The image shows the envelope spectrum of a rolling-element bearing's vibration signal, with the characteristic fault frequencies (BPFO outer race, BPFI inner race, BSF ball, FTF cage) marked as reference lines. Diagnose the bearing from this image, choosing from: normal, inner_race, outer_race, ball.
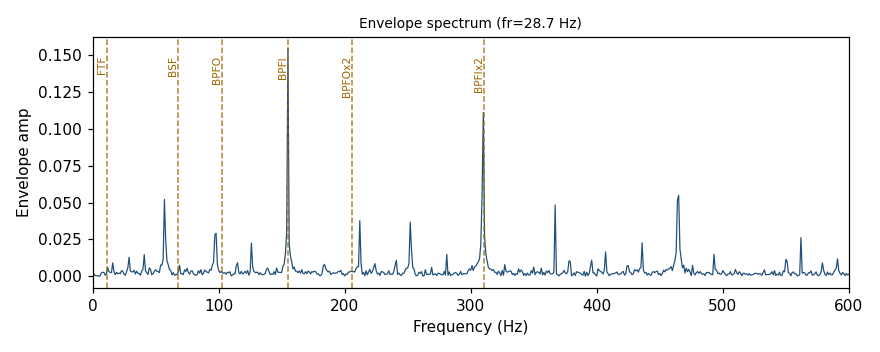
Answer: inner_race